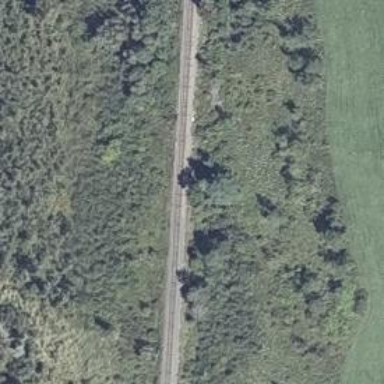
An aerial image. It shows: Railway track.